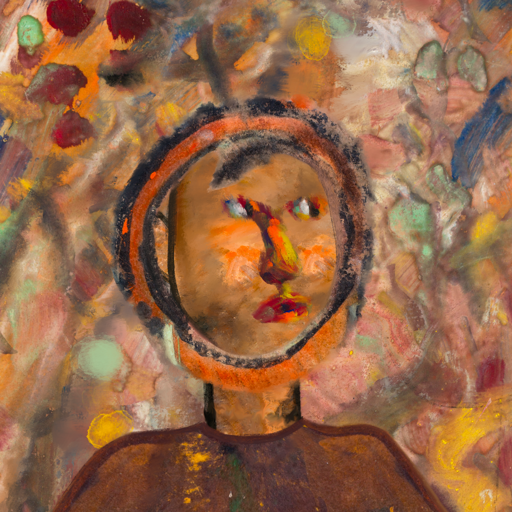
Background: Mother_And_Son_Mother, Head And Neck Side: Gypsy_Queen, Face Side: An_Impression, Bust: Comrade, Hair Side: Childish, Head Accessory: Blank, Second Necklace: Blank, Necklace: Blank, Baby: Blank